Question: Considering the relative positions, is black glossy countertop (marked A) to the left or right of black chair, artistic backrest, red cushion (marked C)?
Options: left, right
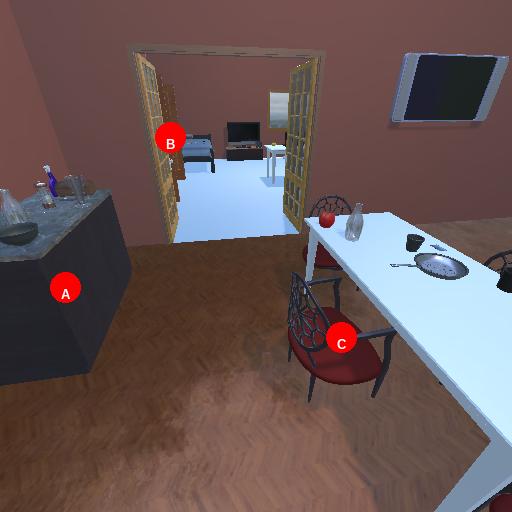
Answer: left